Brain MRI, t2w sequence, axial 2D slice.
Patient: age 45, sex F, weight 95 kg, height 1.95 m
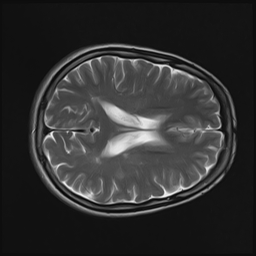